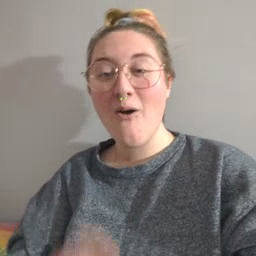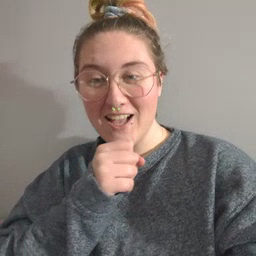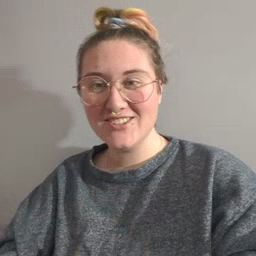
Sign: orange